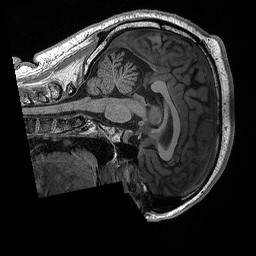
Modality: T1w
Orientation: sagittal
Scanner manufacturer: siemens
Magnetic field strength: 3 T
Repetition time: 2.3 s
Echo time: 0.00298 s